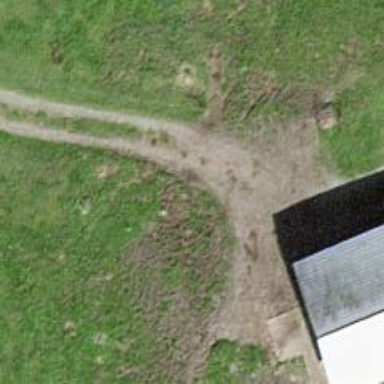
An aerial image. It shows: Farm.